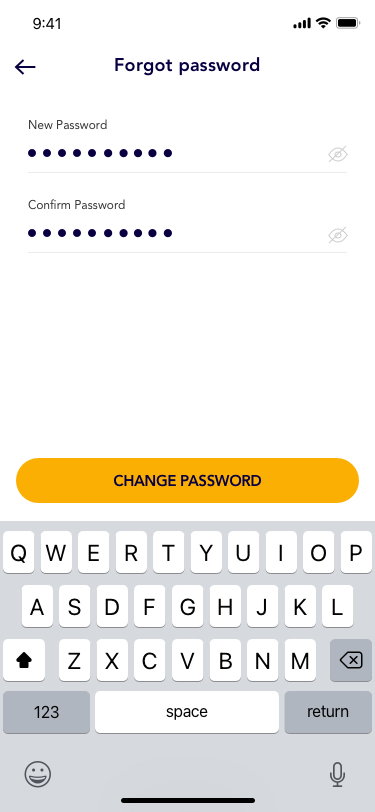
Text in this UI design:
Forgot password
New Password
Confirm Password